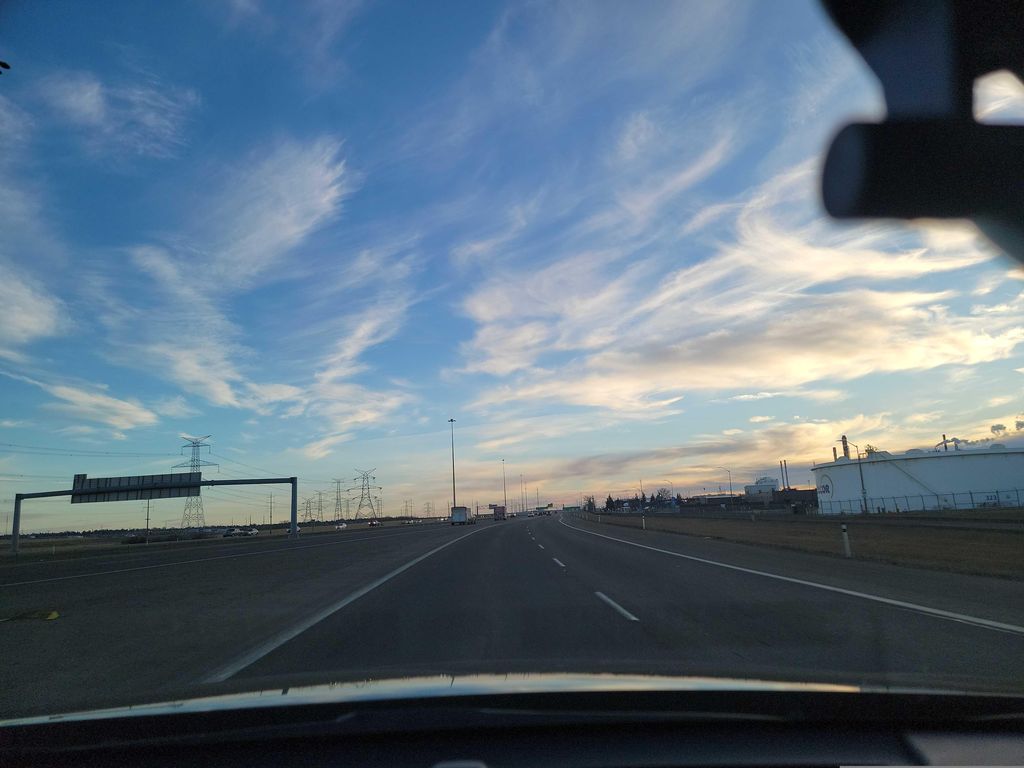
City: edmonton